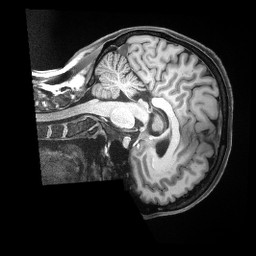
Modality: T1w
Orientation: sagittal
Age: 50
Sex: female
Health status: ill
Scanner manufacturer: siemens
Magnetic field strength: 3 T
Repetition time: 2.5 s
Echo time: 0.00181 s